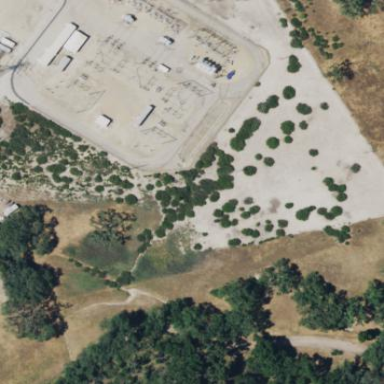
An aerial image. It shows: Power substation enclosed by fence.